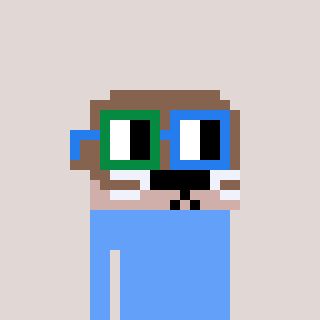
a pixel art character with square green and blue glasses, a otter-shaped head and a blue-colored body on a warm background